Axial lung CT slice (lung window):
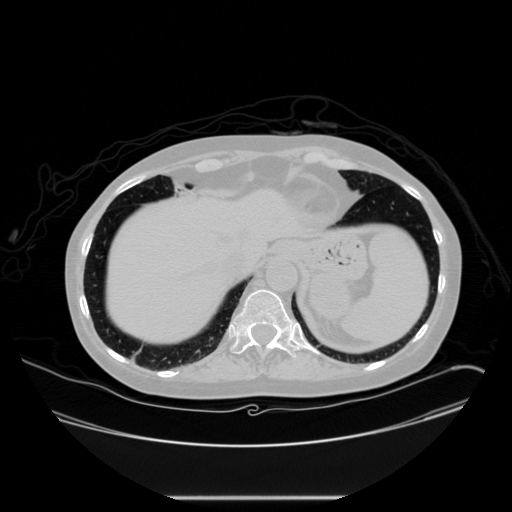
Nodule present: no